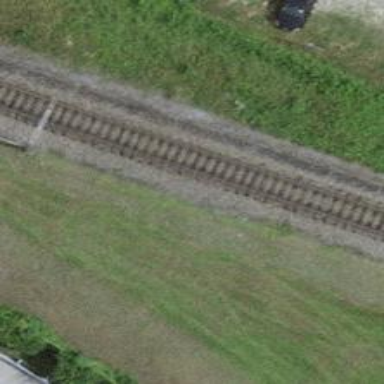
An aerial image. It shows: Single-track electrified railway with contact line.